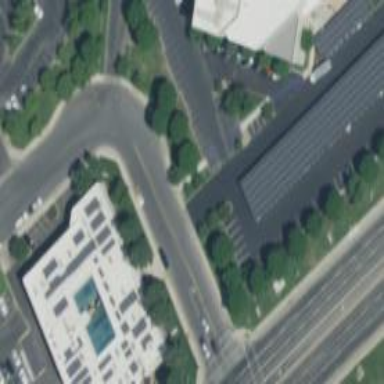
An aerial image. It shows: Commercial building.